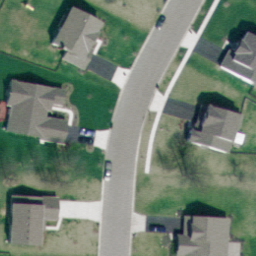
Label: residential